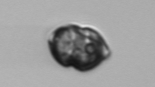
Label: Dinophyceae